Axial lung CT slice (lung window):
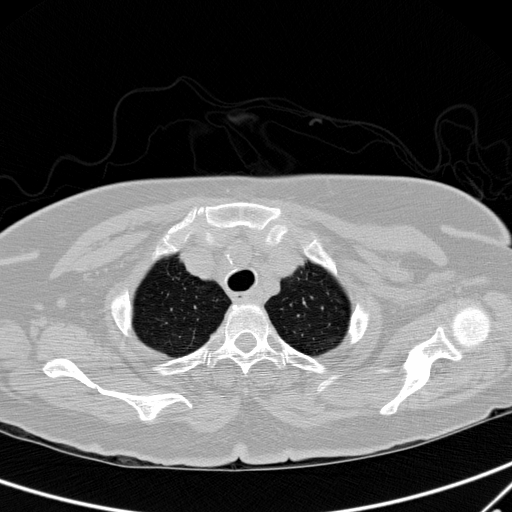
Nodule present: no